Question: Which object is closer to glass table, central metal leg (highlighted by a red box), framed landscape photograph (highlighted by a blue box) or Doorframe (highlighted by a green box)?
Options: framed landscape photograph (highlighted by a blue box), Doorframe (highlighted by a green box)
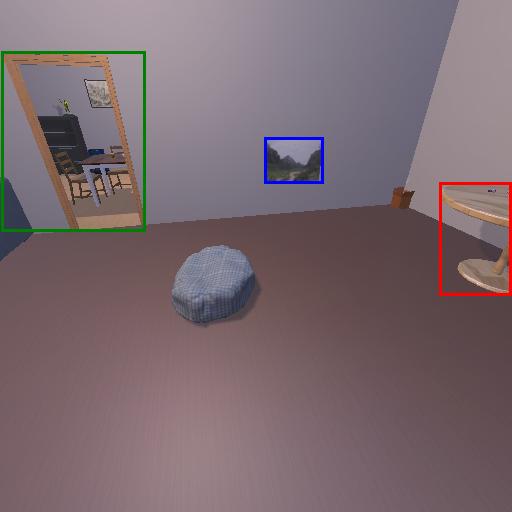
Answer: framed landscape photograph (highlighted by a blue box)